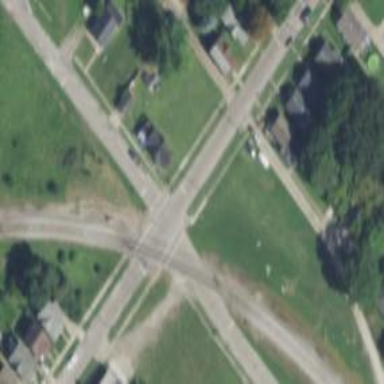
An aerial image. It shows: Railway crossing.